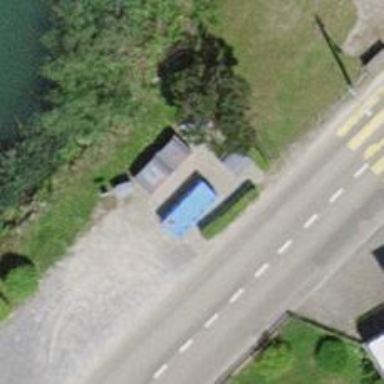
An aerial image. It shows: Recycling container for recycling.